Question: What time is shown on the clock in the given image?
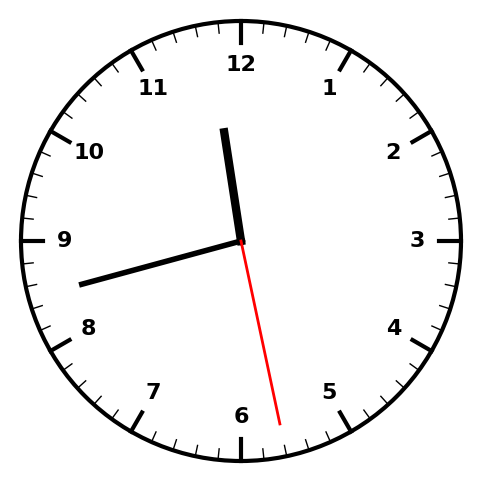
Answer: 11:42:28